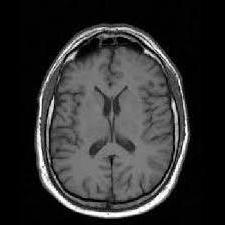
Label: notumor